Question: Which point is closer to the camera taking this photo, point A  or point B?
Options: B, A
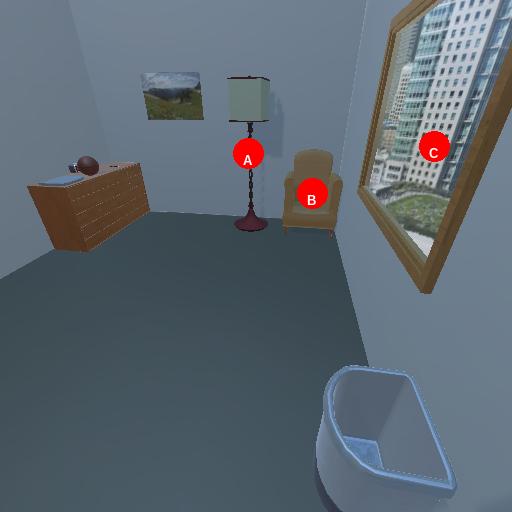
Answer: B